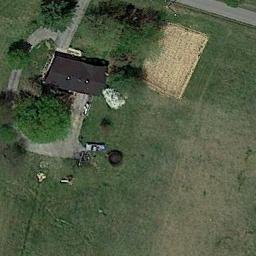
Label: residential